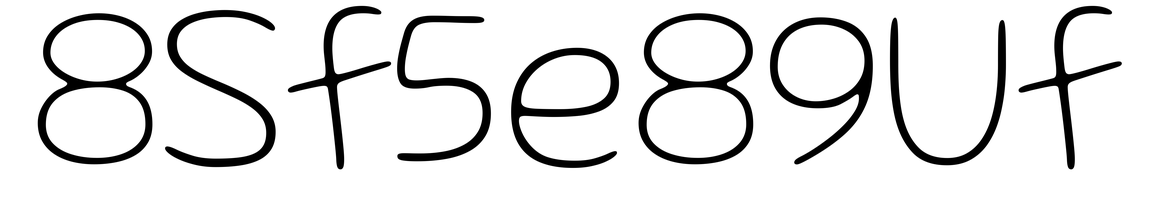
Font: Gluten_Thin